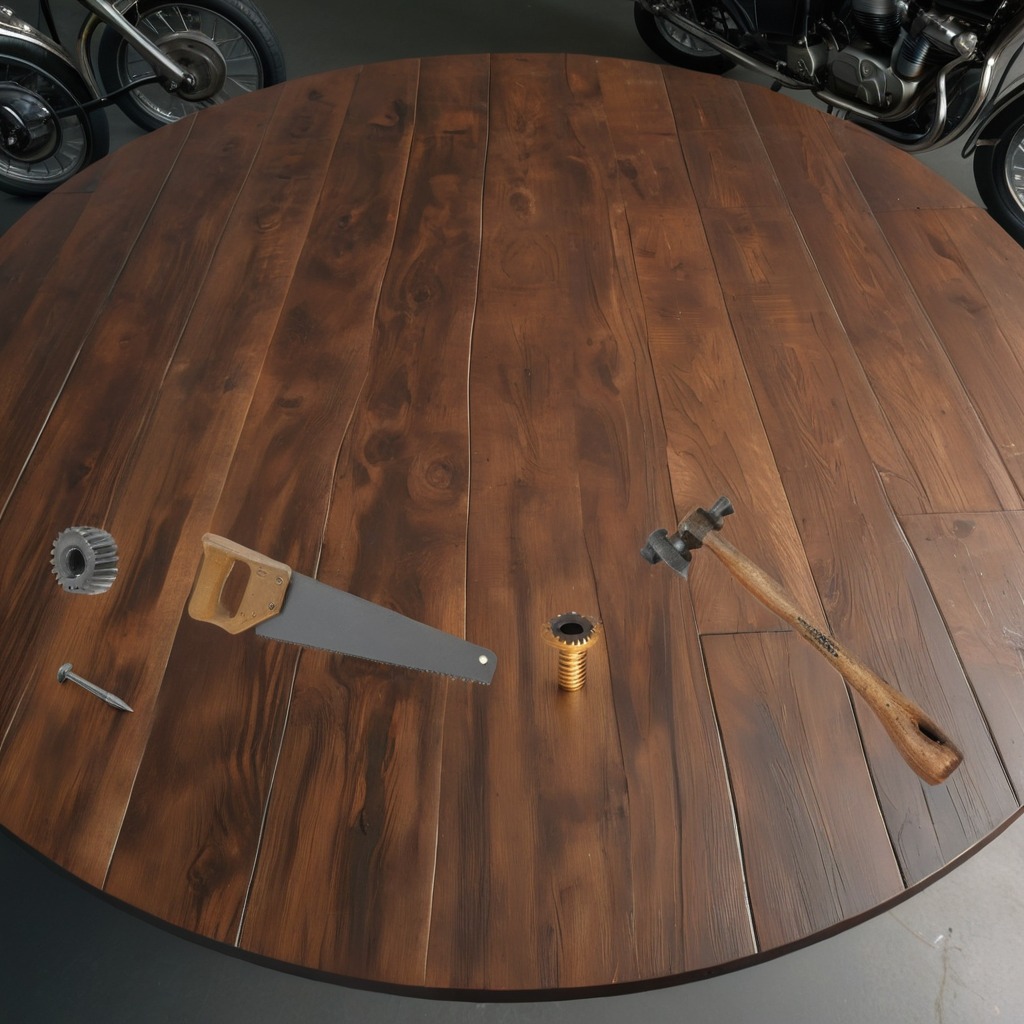
A steel gear with teeth, a metal machine screw, a hammer, an iron nail, and a handheld metal saw are lying on the oil-spilled wooden table in a vintage motorcycle garage.